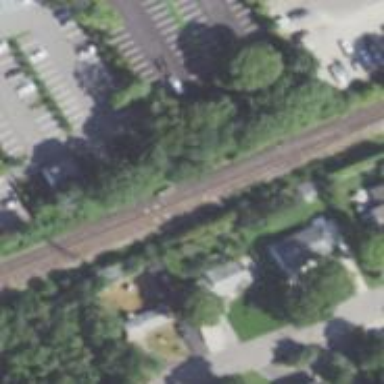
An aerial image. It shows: Railway siding for service.